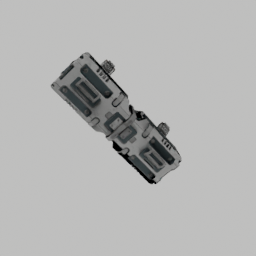
Label: tools